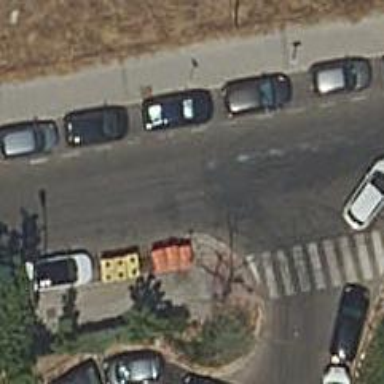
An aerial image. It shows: Public transport stop position.